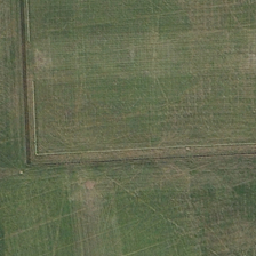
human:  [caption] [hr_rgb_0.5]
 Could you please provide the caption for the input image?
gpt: Perpendicular to the pasture with vertical stripes.

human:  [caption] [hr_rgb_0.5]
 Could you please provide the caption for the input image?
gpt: There is a vertical stripe on the grass.

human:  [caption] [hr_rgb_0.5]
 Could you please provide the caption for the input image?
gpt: an orthogonal track separates the meadow to two parts .

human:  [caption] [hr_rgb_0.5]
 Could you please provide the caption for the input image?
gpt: we can see straight fold dirt road separates this green meadow .

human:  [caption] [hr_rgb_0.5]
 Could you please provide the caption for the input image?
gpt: a right corner is placed on the lawn with vertical stripes.